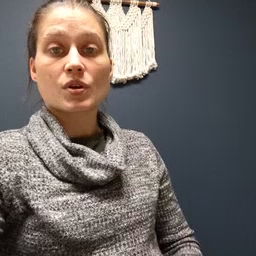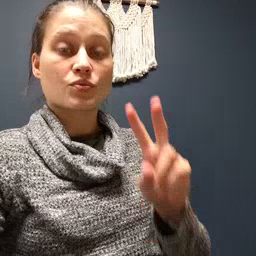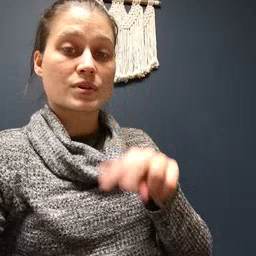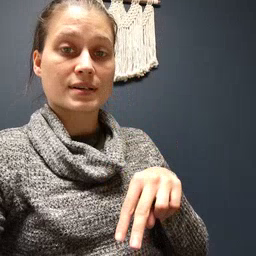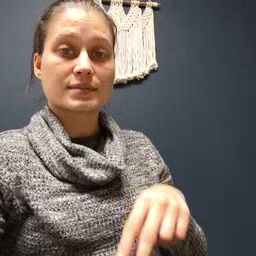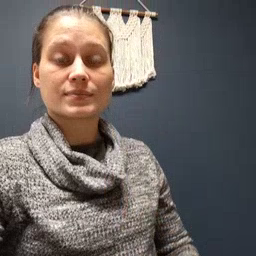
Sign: read